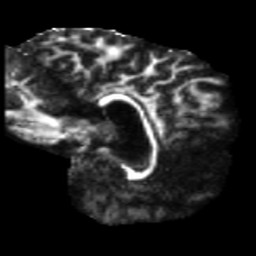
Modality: FA
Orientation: sagittal
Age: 46
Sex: male
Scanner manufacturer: siemens
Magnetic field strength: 3 T
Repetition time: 5.47 s
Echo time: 0.0854 s